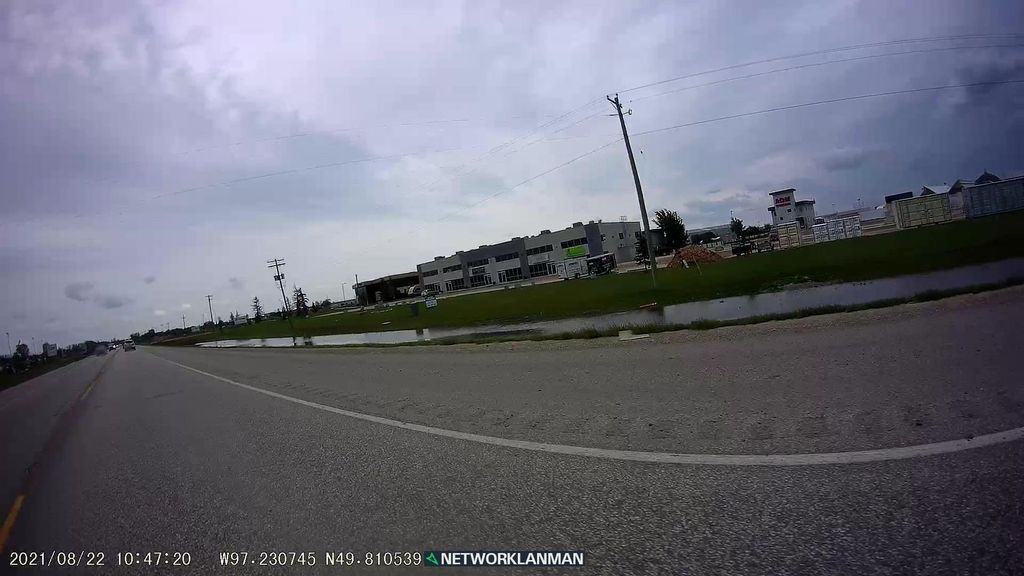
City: winnipeg